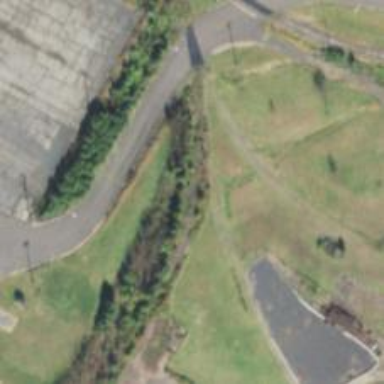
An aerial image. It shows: Disused railway spur service.